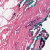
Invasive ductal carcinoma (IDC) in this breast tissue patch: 0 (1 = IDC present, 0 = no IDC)